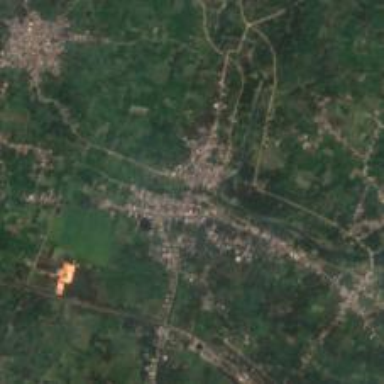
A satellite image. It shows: Village.